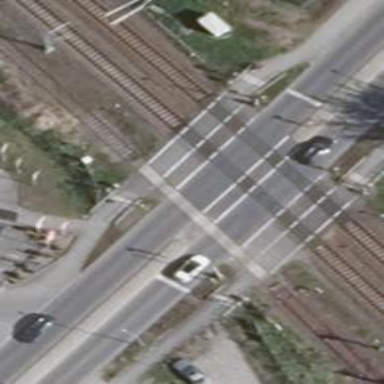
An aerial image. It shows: Full railway crossing barrier.